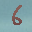
Label: 6